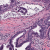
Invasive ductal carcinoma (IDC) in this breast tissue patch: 0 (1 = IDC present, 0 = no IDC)